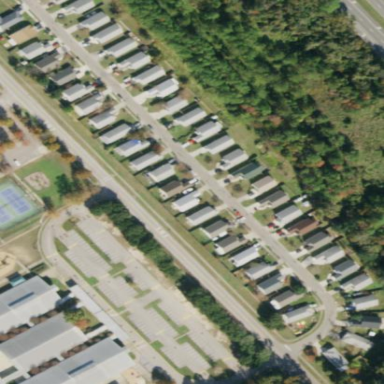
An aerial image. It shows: This residential area consists of single-family homes.